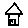
Label: house